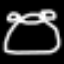
Label: frog